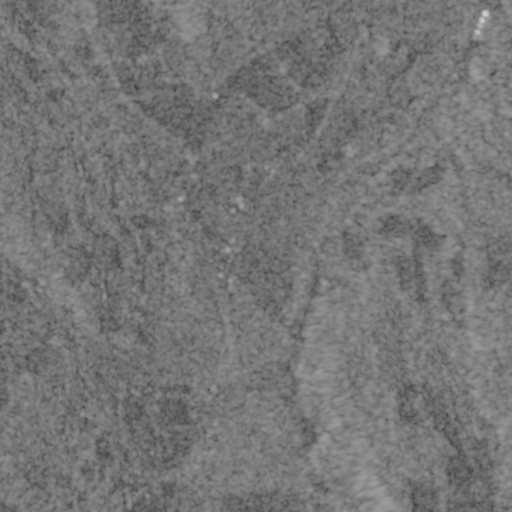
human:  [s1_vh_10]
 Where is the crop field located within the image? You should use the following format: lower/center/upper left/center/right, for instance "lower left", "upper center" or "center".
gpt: The crop field is located in the upper left of the image.
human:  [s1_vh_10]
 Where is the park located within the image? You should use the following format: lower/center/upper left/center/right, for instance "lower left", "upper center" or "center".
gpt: The park is located in the upper left of the image.
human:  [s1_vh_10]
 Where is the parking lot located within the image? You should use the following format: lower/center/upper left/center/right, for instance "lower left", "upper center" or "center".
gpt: The parking lot is located in the upper right of the image.
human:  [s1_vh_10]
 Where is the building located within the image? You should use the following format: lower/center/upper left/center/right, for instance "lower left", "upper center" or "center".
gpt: The building is located in the upper left of the image.
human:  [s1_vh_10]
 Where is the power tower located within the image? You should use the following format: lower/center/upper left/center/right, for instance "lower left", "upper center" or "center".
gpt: There is no power tower in the image.

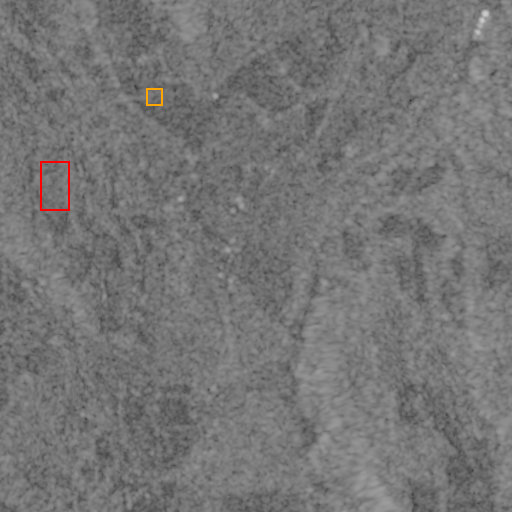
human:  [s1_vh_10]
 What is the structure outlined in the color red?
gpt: The structure outlined in red is a crop field.
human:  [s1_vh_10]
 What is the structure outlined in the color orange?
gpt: The structure outlined in orange is a park.
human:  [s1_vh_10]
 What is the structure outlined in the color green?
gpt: There is no green outline.